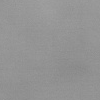
Atmospheric dust classification: dusty